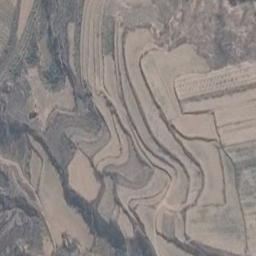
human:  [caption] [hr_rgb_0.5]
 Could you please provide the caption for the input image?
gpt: Many green plants are on the terrace .

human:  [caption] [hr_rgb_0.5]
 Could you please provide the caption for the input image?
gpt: The bare terrace is next to some trees .

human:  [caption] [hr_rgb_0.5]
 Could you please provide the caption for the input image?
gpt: Many trees are planted in the terraces which are in the middle of the image .

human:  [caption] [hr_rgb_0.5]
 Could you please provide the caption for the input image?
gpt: A large layer of brown and green mixed terraces .

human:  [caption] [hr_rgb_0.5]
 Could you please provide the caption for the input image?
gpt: There are some yellow terraces arranged irregularly .